Aerial crown-view tile of a tropical tree (Barro Colorado Island, Panama), acquired 20241216:
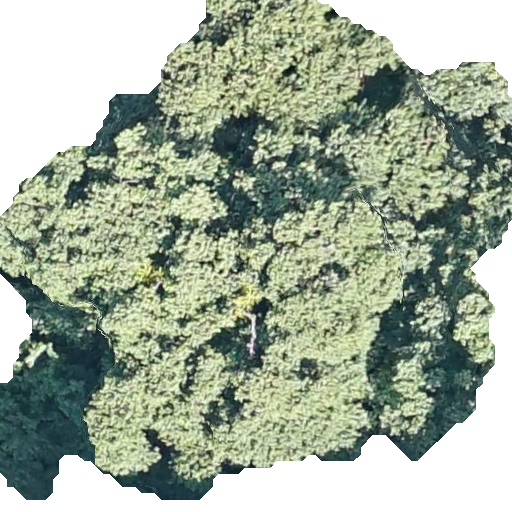
Species: Luehea seemannii
GBIF accepted scientific name: Luehea seemannii
Crown area: 288.983 m²